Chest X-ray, AP view. Patient: 49 years old, sex M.
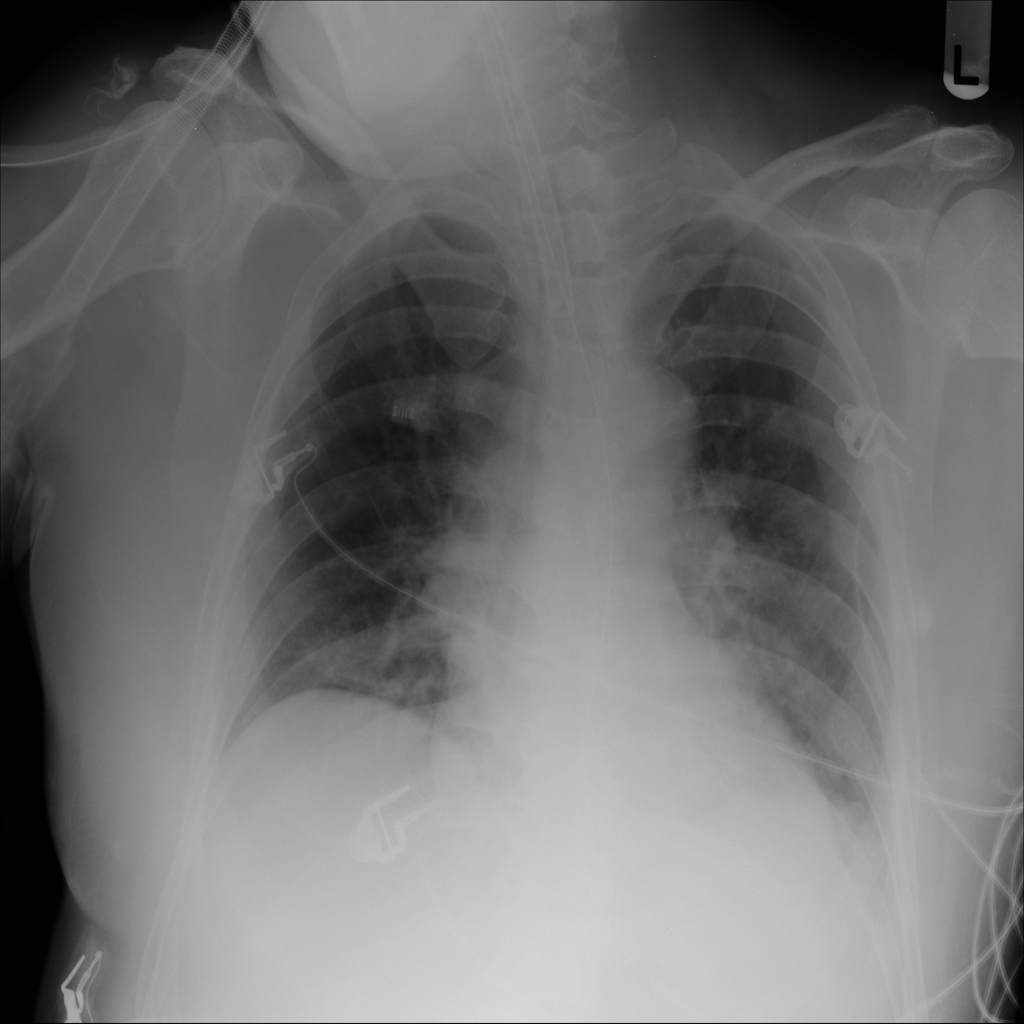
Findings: Infiltration